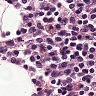
Metastatic tissue present: no